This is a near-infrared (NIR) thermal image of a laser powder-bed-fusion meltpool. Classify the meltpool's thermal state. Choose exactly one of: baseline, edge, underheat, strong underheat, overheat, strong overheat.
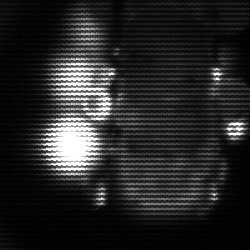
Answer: strong underheat